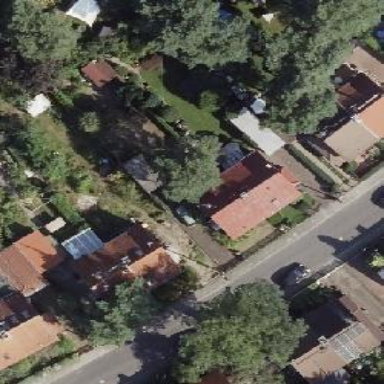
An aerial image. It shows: Semidetached house with gabled roof.